Question: I want sections with content in a trapezoid 'div' but I don't know how to start or what the best way is to achieve my goal:

I had come across this solution but there isn't much info for me to understand <URL>
HTML
'''
<div class="section">
<p>content here</p>
</div>
'''
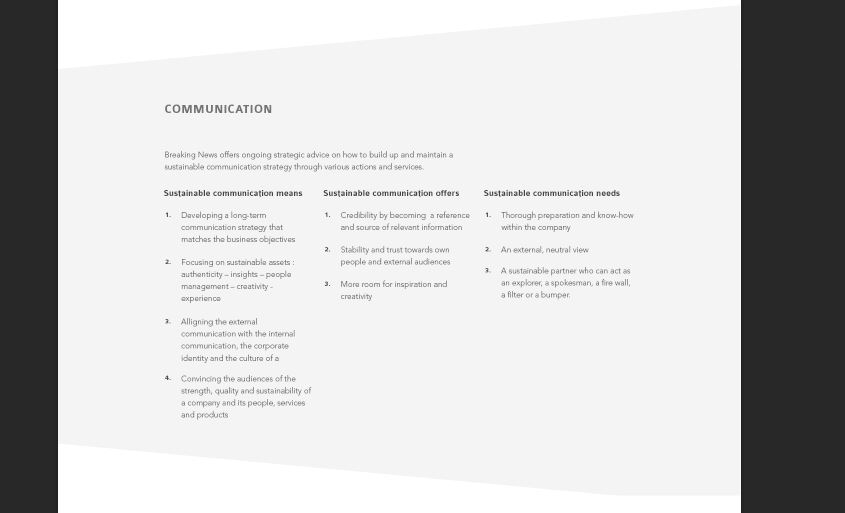
Answer: Here is a way to create a trapzoid like div.
This uses the and pseudo elements
'''
.example {
margin: 20px 0px;
position: relative;
display: inline-block;
width: 200px;
height: 200px;
background-color: gray;
color: white;
font-size: 2rem;
}
.example::before {
content: "";
position: absolute;
top: -20px;
border-top: 20px solid transparent;
border-left: 0px solid transparent;
border-right: 200px solid gray;
border-bottom: 0px solid gray;
}
.example::after {
content: "";
position: absolute;
bottom: -20px;
border-bottom: 20px solid transparent;
border-left: 0px solid transparent;
border-right: 200px solid gray;
border-top: 0px solid gray;
}
'''
'''
<div class="example">
<p>Example</p>
</div>
'''
Responsive?
I could just hack my way trough a css solution but I'm going to recommend svg
'''
.trap-container {
position: relative;
/*Change this to test responsive*/
width: 400px;
/*change this to test responsive*/
height: 150px;
}
.trap-container svg {
position: absolute;
}
.trap-content {
display: inline-block;
position: relative;
top: 10%;
height: 80%;
width: 100%;
bottom: 10%;
color: white;
}
'''
'''
<div class="trap-container">
<svg width="100%" height="100%" viewBox="0 0 100 100" xmlns="http://www.w3.org/2000/svg" preserveAspectRatio="none">
<polygon points="0,10 100,0 100,100 0,90">
</polygon>
</svg>
<div class="trap-content">Lorem ipsum dollar si amet, Lorem ipsum dollar si amet, Lorem ipsum dollar si amet, Lorem ipsum dollar si amet, Lorem ipsum dollar si amet, Lorem ipsum dollar si amet, Lorem ipsum dollar si amet, Lorem ipsum dollar si amet, Lorem ipsum dollar si amet,
Lorem ipsum dollar si amet.
</div>
</div>
'''
How does it work? SVG is responsive by design so it will always scale to its container.
Added the preserveAspectRatio="none" so the svg scales in all directions.
The properties and are for letting you put the svg in the background so content can go on top of its shape.
Since the shape is designed with inside a viewBox of 100 100 and the points of the shape range from 90-100 then there is a always a 10% gap at the bottom and top.
The triangle at the top of the shape will always be 10% of its container basically. That's why we set the top:10% and bottom:10% of the .trap-content class.